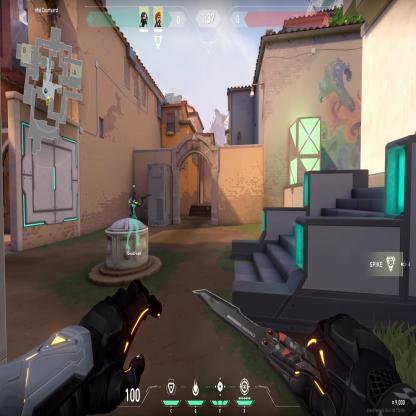
Label: teammate